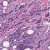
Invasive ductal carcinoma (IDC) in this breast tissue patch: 1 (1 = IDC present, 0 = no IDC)